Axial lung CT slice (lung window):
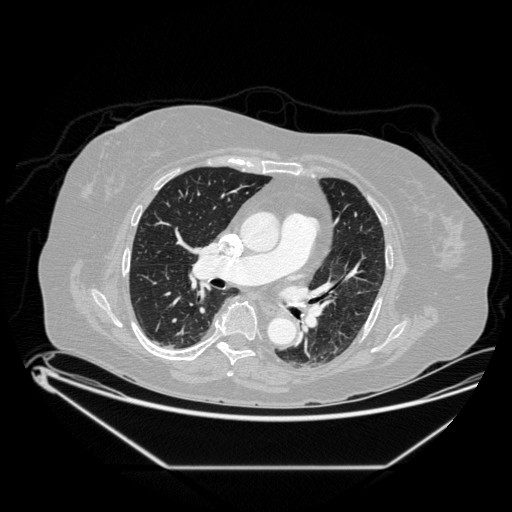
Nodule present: no